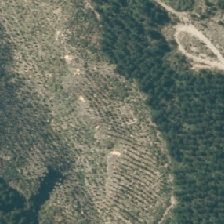
Land cover: harvested_forest